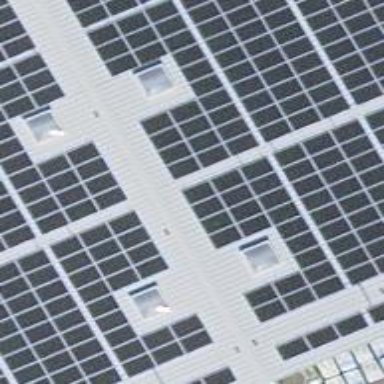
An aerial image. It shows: Solar power generator with photovoltaic panels.